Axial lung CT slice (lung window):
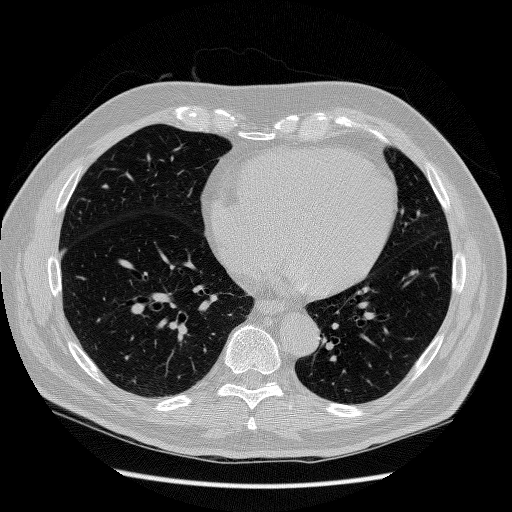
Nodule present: no